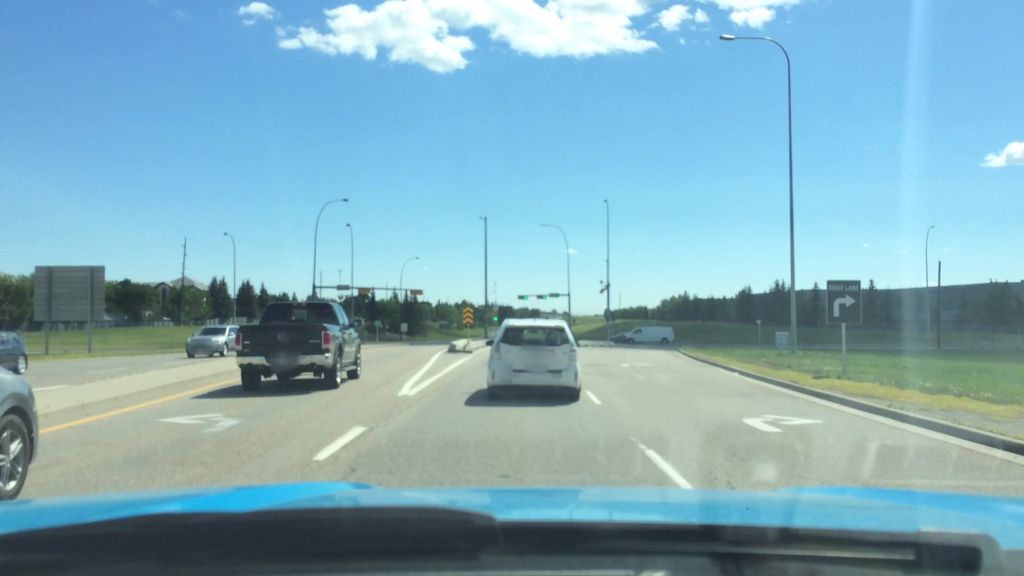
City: calgary